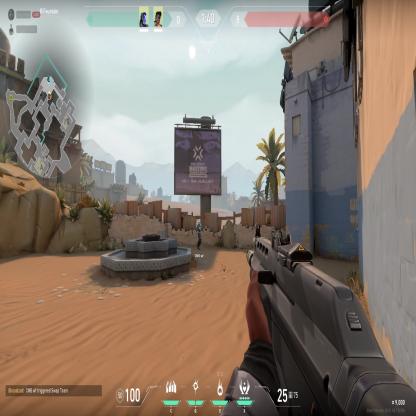
Label: teammate